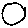
Label: circle